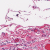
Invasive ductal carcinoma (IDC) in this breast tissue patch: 0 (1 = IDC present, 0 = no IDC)